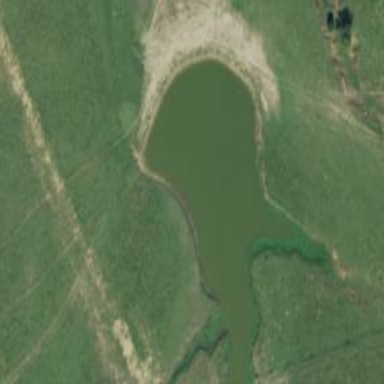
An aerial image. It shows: Reservoir of natural water.